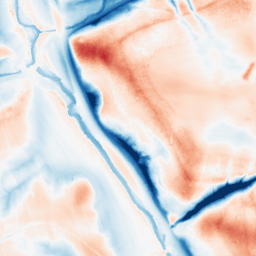
Category: edge_preserving
Decomposition family: guided
Decomposition parameters: radius: 16
eps: 0.1
Upsampling method: sinc_blackman
Upsampling parameters: scale: 2
kernel_size: 8
Upsampling scale: 2